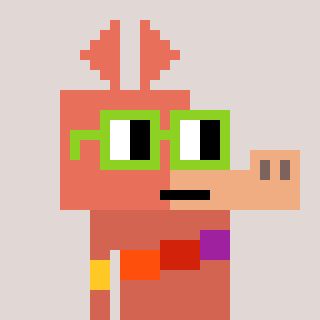
a pixel art character with square light green glasses, a aardvark-shaped head and a peachy-colored body on a warm background